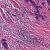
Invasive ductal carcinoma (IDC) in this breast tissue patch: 0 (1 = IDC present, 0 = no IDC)